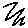
Label: zigzag